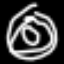
Label: donut